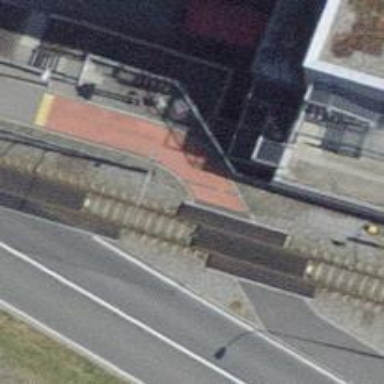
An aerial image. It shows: Railway crossing with lights.